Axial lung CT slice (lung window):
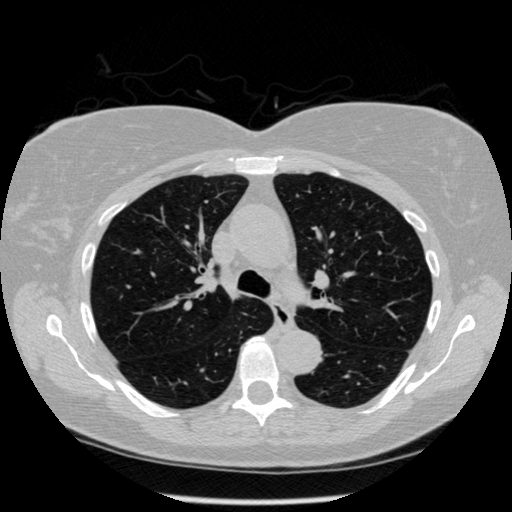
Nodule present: yes
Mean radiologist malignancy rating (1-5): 2